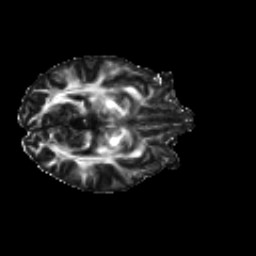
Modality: FA
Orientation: axial
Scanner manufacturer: siemens
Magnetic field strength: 3 T
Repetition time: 4.16 s
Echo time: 0.0806 s